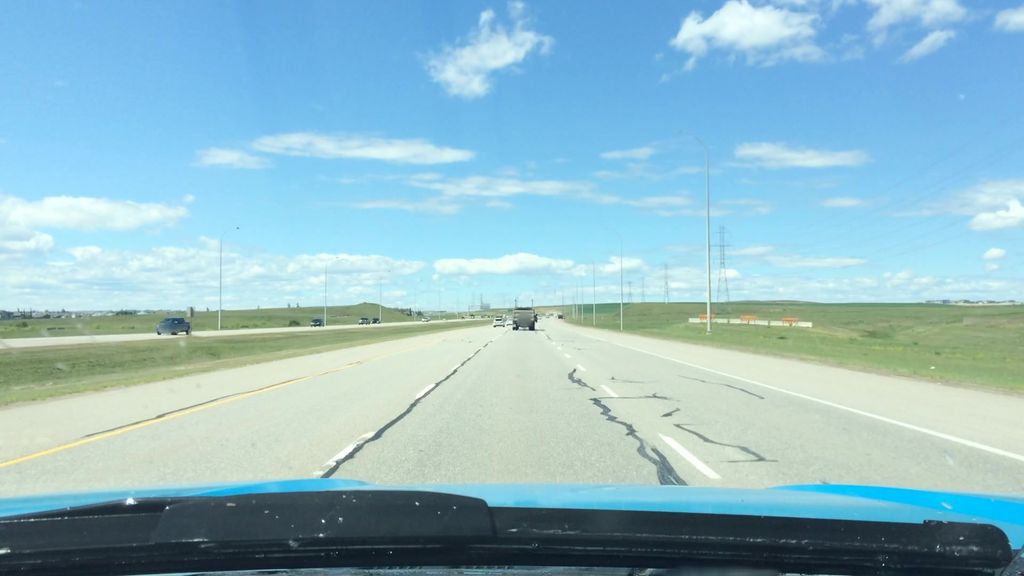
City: calgary